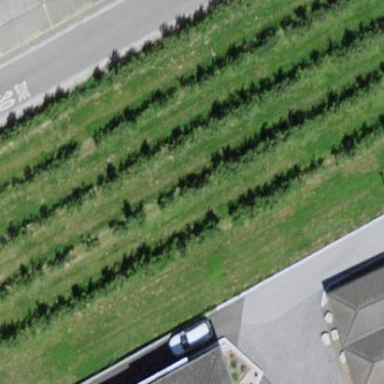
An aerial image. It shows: Orchard.